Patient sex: M
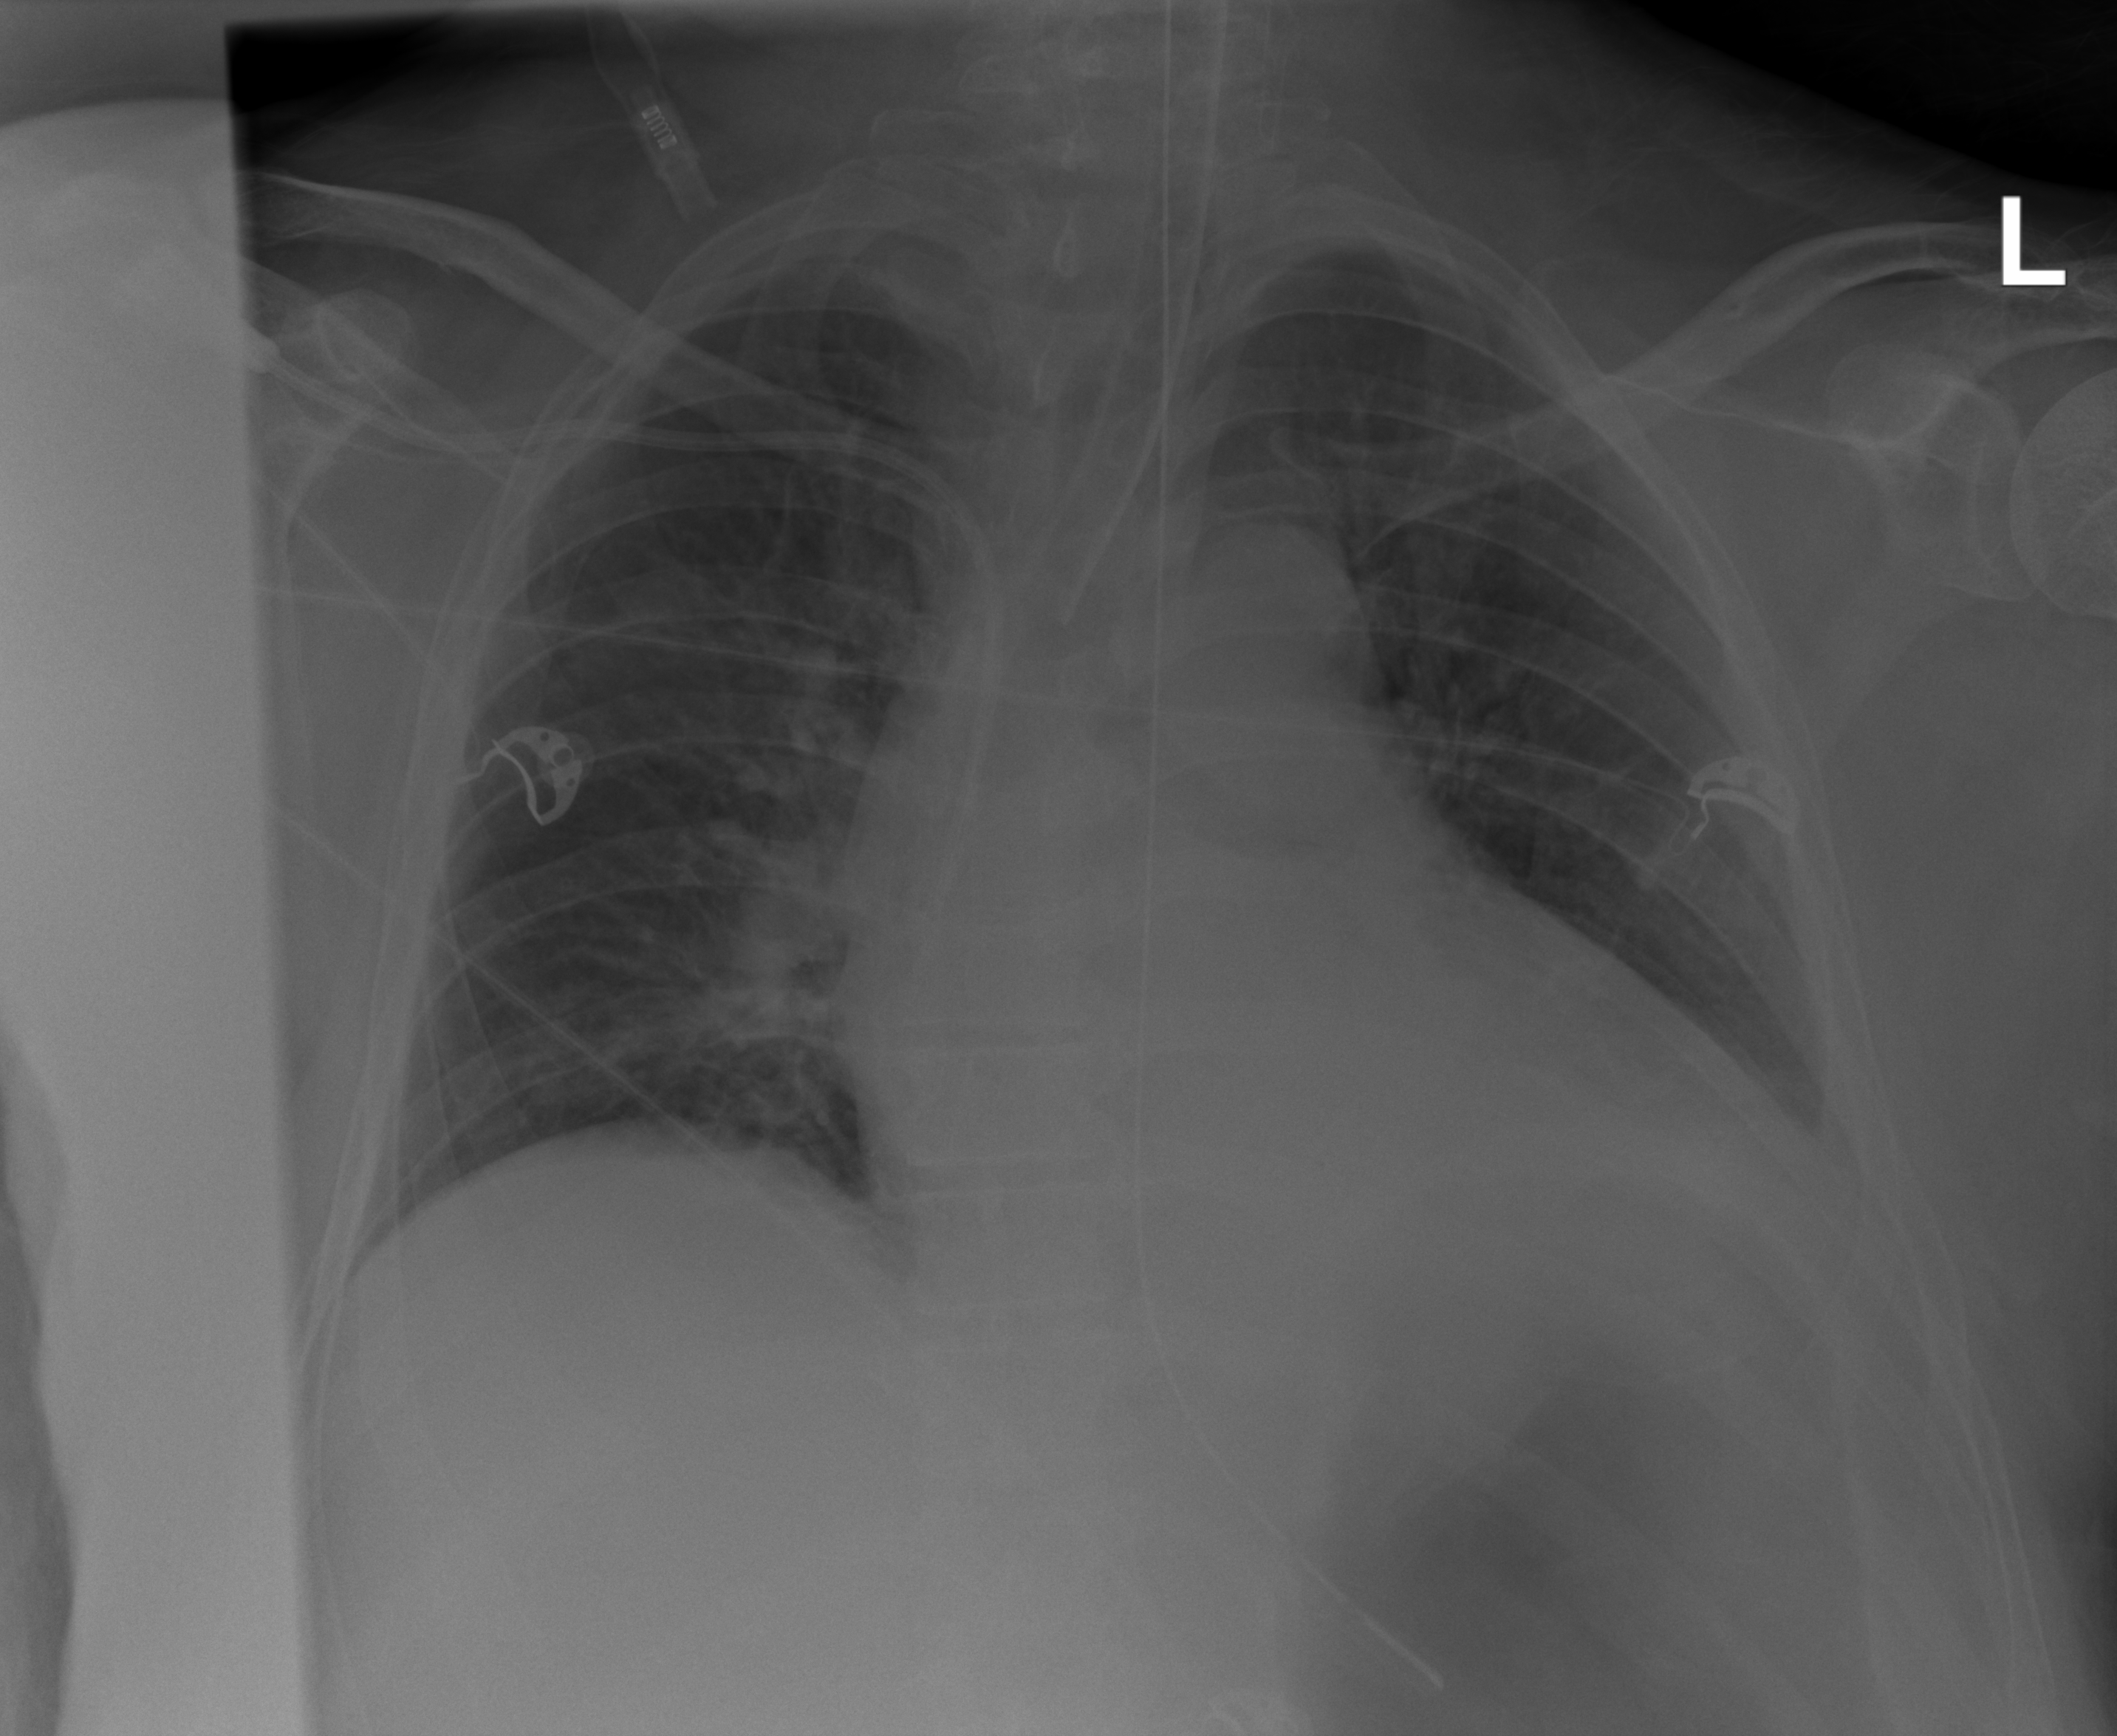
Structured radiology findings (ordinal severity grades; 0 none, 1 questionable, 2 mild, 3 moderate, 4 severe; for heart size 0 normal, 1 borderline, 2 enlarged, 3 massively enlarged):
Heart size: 2
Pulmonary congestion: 2
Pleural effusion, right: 0
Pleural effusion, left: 2
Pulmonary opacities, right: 0
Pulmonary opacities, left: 0
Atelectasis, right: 2
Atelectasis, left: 2